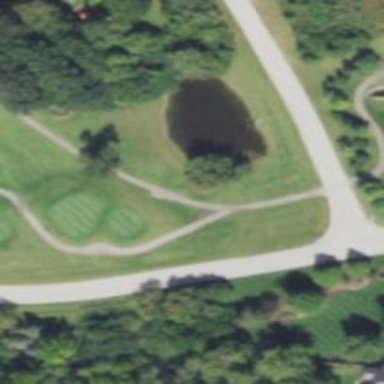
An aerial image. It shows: Service road designated as golf cart path.